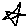
Label: star